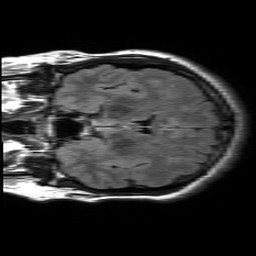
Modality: FLAIR
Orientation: coronal
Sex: female
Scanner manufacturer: philips
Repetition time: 11 s
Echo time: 0.125 s